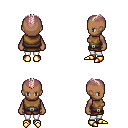
a pixel art fantasy rpg character, female body template, human, dark skin, leather chest armor, white pants, white blonde short mohawk hairstyle, gold boots, four views (front, back, left, right), 2x2 character sprite sheet, small pixel art, hard edges, no anti-aliasing